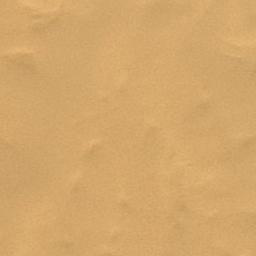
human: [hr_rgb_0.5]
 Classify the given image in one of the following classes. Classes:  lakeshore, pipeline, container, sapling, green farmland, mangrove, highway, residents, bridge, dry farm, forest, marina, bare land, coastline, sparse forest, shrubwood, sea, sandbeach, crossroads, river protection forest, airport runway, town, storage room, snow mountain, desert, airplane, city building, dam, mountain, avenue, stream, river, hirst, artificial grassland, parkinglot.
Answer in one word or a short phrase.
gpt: desert